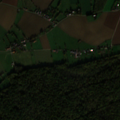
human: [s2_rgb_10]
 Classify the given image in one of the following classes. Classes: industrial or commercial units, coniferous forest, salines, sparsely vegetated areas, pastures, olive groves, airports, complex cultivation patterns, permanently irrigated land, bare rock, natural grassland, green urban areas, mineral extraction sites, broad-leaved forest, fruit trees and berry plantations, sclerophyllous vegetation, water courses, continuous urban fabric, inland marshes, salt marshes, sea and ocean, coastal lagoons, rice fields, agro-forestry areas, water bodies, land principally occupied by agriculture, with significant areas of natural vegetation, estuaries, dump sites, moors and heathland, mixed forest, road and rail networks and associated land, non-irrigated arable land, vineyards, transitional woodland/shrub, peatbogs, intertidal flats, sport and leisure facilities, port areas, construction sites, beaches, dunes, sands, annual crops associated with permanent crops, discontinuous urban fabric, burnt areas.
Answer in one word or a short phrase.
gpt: non-irrigated arable land, pastures, broad-leaved forest